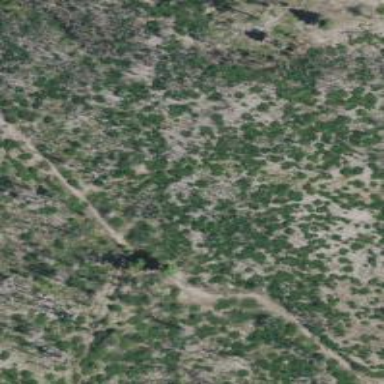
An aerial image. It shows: Path.